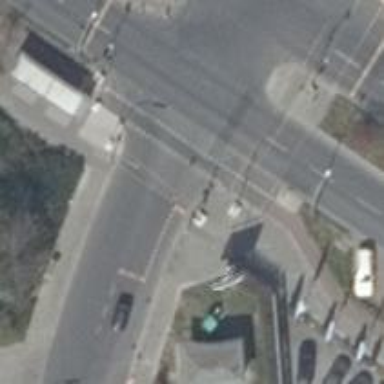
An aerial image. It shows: Unmarked crossing on the road.